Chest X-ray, PA view. Patient: 54 years old, sex M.
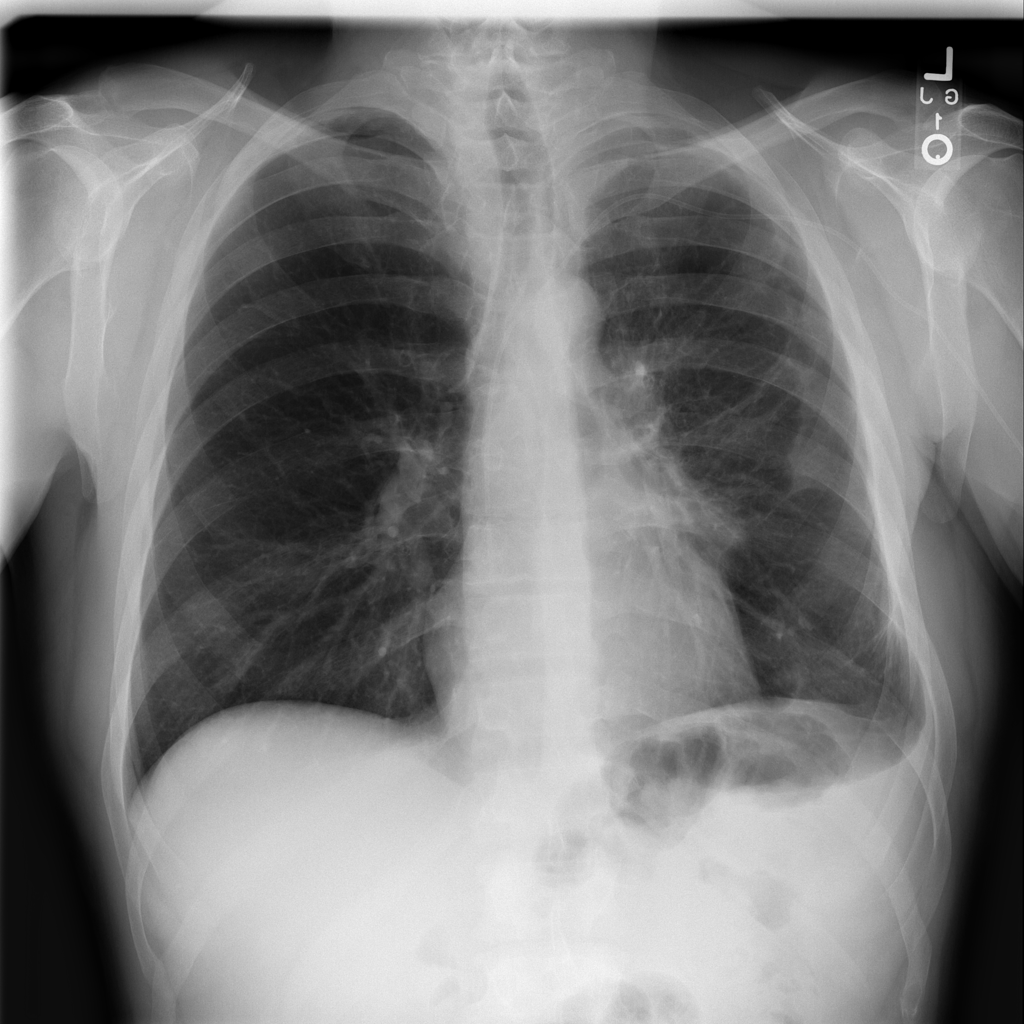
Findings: Infiltration, Pleural_Thickening